Brain MRI, t2w sequence, axial 2D slice.
Patient: age 28, sex M, weight 78 kg, height 1.78 m
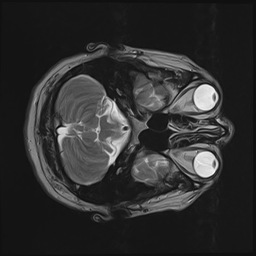